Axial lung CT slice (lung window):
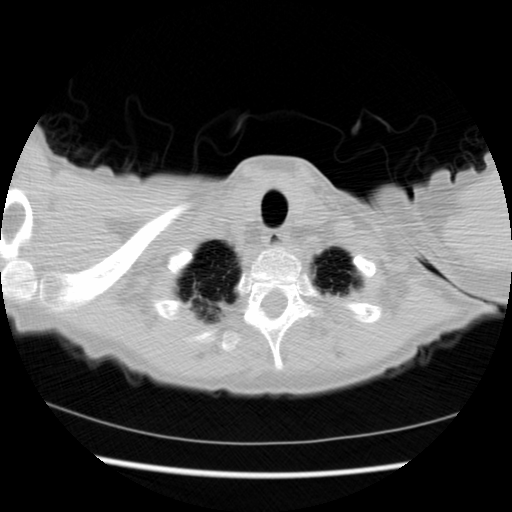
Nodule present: no